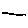
Label: line